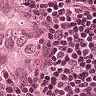
Metastatic tissue present: yes